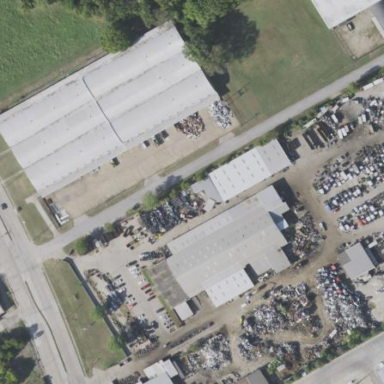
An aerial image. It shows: Warehouse building.